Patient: sex M, age 45
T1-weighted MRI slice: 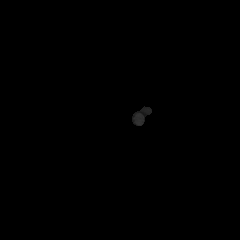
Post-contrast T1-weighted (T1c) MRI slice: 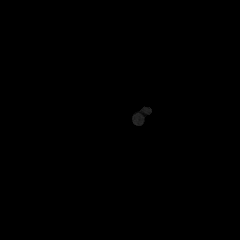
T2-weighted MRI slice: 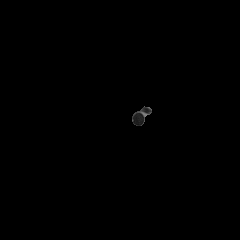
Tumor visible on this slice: no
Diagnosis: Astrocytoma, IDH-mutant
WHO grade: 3